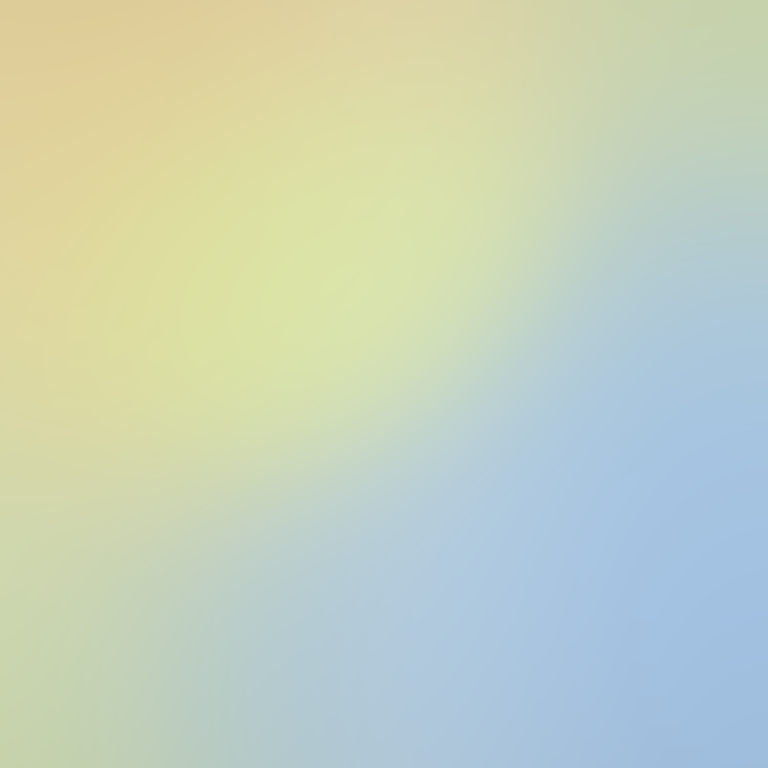
Abstract light effect, smooth gradient from soft yellow to light blue, calm atmosphere, diffuse light, no room, no furniture, no objects.